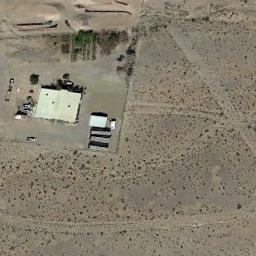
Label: sparse_residential